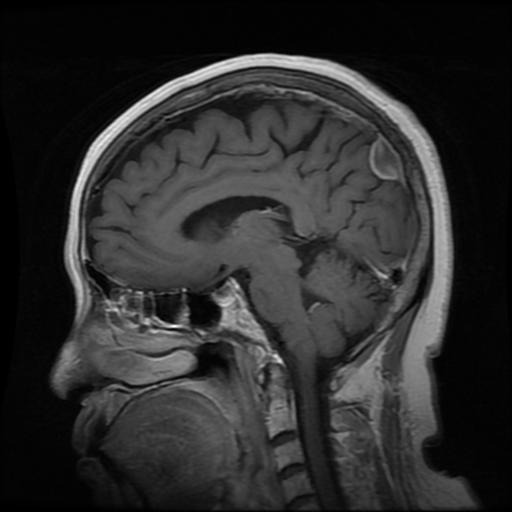
Label: meningioma